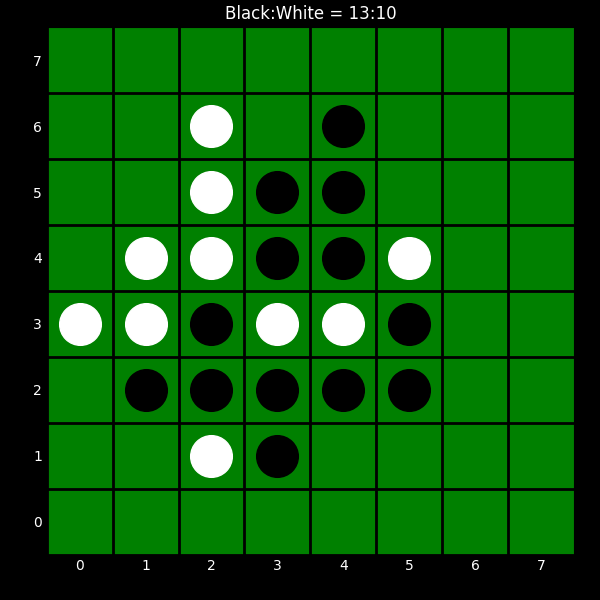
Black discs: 13
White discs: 10